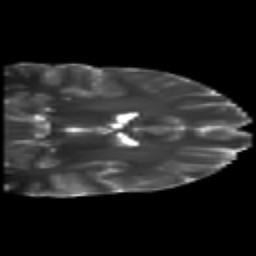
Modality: T2w
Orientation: coronal
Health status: healthy
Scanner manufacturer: siemens
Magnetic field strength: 3 T
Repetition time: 10 s
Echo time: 0.092 s